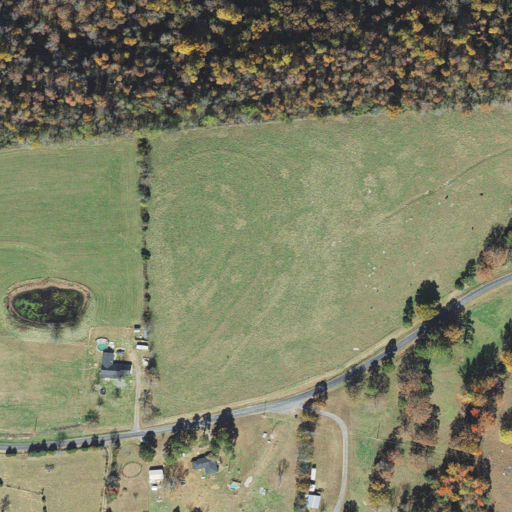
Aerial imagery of ridge(s) in Arkansas named Everett Ridge containing pasture, deciduous forest, open development, low intensity development, mixed forest, and shrub